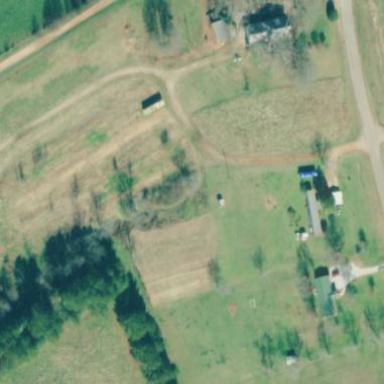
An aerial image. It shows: Farm auxiliary building.